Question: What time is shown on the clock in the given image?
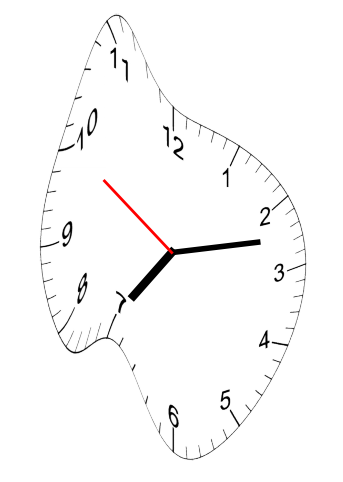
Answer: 07:12:50